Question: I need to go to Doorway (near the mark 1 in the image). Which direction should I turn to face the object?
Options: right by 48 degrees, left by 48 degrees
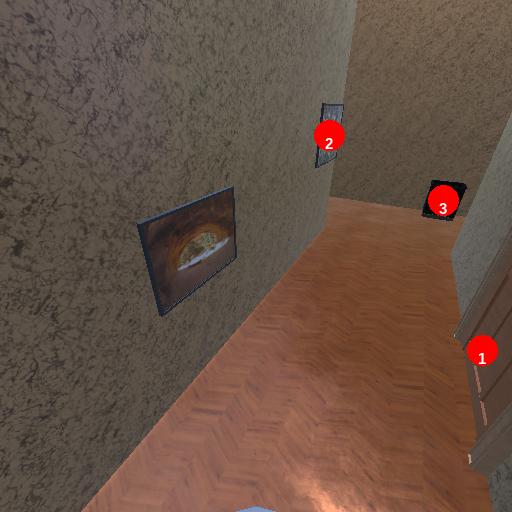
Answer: right by 48 degrees